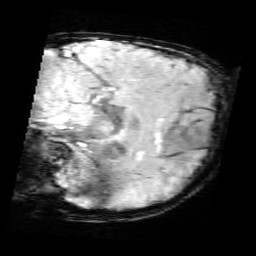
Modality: SWI
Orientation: sagittal
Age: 11
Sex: male
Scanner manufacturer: siemens
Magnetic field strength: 3 T
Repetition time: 0.027 s
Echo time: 0.02 s